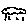
Label: cloud